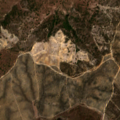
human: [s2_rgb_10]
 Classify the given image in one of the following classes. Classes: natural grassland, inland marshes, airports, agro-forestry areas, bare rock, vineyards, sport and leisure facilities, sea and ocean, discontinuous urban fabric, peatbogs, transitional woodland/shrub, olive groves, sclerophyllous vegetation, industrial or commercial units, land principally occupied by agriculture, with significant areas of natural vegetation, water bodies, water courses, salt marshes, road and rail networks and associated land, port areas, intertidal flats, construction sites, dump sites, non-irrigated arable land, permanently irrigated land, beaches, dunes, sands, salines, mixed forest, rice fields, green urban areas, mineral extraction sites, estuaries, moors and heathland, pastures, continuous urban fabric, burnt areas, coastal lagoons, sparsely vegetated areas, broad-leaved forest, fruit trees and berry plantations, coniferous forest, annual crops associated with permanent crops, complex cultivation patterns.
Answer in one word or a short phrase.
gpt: agro-forestry areas, broad-leaved forest, transitional woodland/shrub